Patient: sex M, age 47
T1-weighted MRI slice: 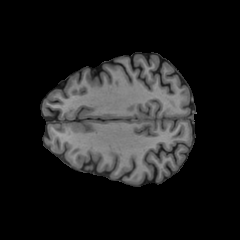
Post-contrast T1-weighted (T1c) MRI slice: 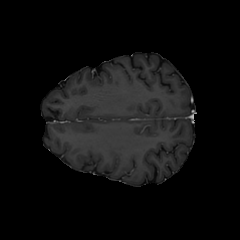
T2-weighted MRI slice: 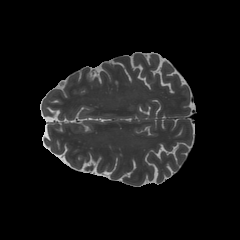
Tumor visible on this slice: no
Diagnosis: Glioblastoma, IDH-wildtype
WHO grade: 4